Question: I am using .
If you look at the image below, you will see a warning. The warning says:
Element reaches outside list contents height: y = 275, height = 30, list contents height = 30.
'''
<componentElement>
<reportElement positionType="Float" x="0" y="217" width="555" height="15" />
<jr:list xmlns:jr="http://jasperreports.sourceforge.net/jasperreports/components" xsi:schemaLocation="http://jasperreports.sourceforge.net/jasperreports/components http://jasperreports.sourceforge.net/xsd/components.xsd" printOrder="Vertical" ignoreWidth="false">
<datasetRun subDataset="deliverableProductsDataset" >
<dataSourceExpression><![CDATA[new net.sf.jasperreports.engine.data.JRBeanCollectionDataSource($F{deliverableProducts})]]></dataSourceExpression>
</datasetRun>
<jr:listContents height="30" width="475" >
<textField isStretchWithOverflow="true">
<reportElement stretchType="RelativeToBandHeight" x="23" y="275" width="257" height="30"/>
<box topPadding="5" leftPadding="5" bottomPadding="5" rightPadding="5">
<bottomPen lineWidth="1.0"/>
<rightPen lineWidth="1.0"/>
</box>
<textElement>
<font fontName="DejaVu Sans"/>
</textElement>
<textFieldExpression class="java.lang.String"><![CDATA[$F{name}]]></textFieldExpression>
</textField>
</jr:listContents>
</jr:list>
</componentElement>
'''

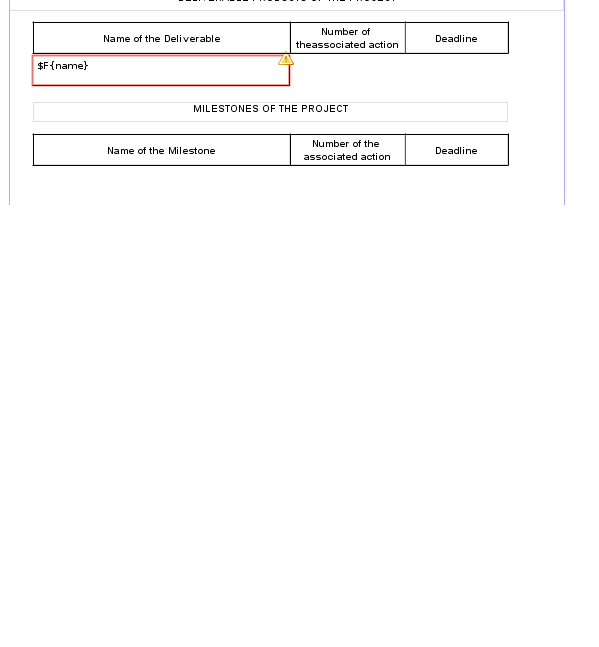
Answer: There are two problems with your layout.
1. Element jr:list has height 15 and both elements jr:listContents and textField have height 30. Either increase jr:list height to 30 (or higher) or decrease jr:listContents and textField heights to 15 (or lower).
2. The position of the textField element should be relative to jr:list. So, since jr:list has height 15, you can't use y=275.
Here's a slightly modified version that works. Suit it to your needs:
'''
<componentElement>
<reportElement x="0" y="217" width="555" height="30"/>
<jr:list xmlns:jr="http://jasperreports.sourceforge.net/jasperreports/components" xsi:schemaLocation="http://jasperreports.sourceforge.net/jasperreports/components http://jasperreports.sourceforge.net/xsd/components.xsd" printOrder="Vertical">
<datasetRun subDataset="dataset1">
<dataSourceExpression><![CDATA[new net.sf.jasperreports.engine.JREmptyDataSource(1)]]></dataSourceExpression>
</datasetRun>
<jr:listContents height="30" width="555">
<textField isStretchWithOverflow="true">
<reportElement stretchType="RelativeToBandHeight" x="0" y="0" width="257" height="30"/>
<box topPadding="5" leftPadding="5" bottomPadding="5" rightPadding="5">
<bottomPen lineWidth="1.0"/>
<rightPen lineWidth="1.0"/>
</box>
<textElement>
<font fontName="DejaVu Sans"/>
</textElement>
<textFieldExpression class="java.lang.String"><![CDATA[$F{name}]]></textFieldExpression>
</textField>
</jr:listContents>
</jr:list>
</componentElement>
'''